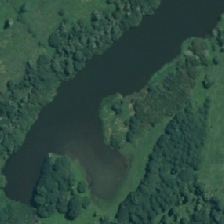
Land cover: lake_pond